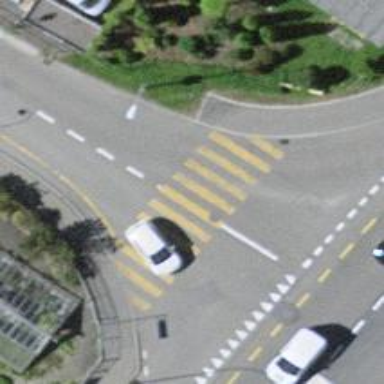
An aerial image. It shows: Uncontrolled zebra crossing with zebra markings.